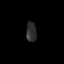
Tissue: lung
Cell type: Endothelial cells
Senescence score: 0.627
Nuclear area (px): 198
Mean DAPI intensity: 46.818